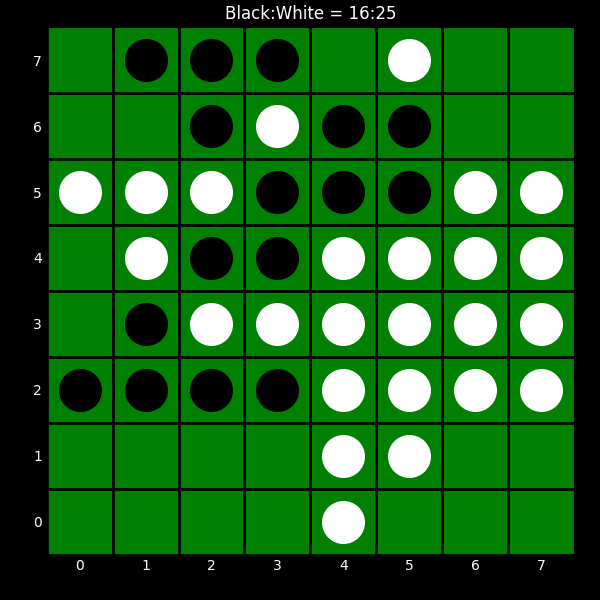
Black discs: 16
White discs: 25